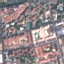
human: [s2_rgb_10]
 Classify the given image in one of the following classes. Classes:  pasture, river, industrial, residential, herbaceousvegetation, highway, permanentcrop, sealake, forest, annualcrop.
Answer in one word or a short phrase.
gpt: Residential